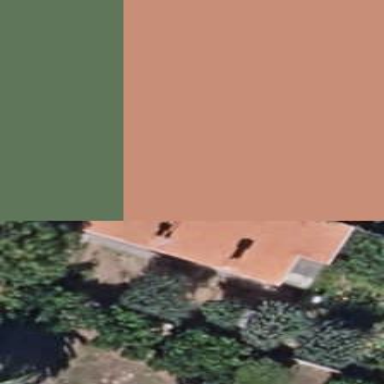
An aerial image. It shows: Simple house.